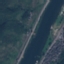
Label: River